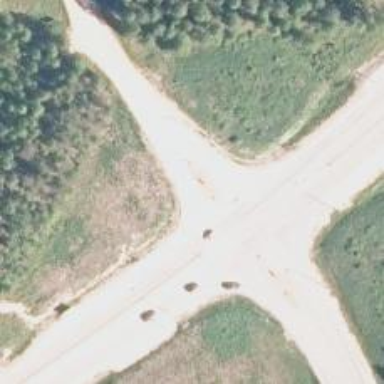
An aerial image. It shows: Tertiary road.